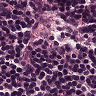
Metastatic tissue present: no